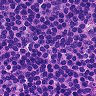
Metastatic tissue present: no